Question: I am trying to vertically align divs with flexbox, by using the . It works fine in Firefox and IE, but it does not vertically align in Chrome. In Chrome the divs stays on top.
'''
<div class="products-wrapper">
<div class="product">
<img src="images/temporary.jpg" alt="Temporary">
<h3>Title</h3>
<p>Text.</p>
</div>
<div class="product">
<img src="images/temporary.jpg" alt="Temporary">
<h3>Title</h3>
<p>Text.</p>
</div>
<div class="product">
<img src="images/temporary.jpg" alt="Temporary">
<h3>Title</h3>
<p>Text.</p>
</div>
</div>
'''
And CSS:
'''
.products-wrapper {
width: 100%;
min-height: 100vh;
/* FLEX */
display: flex;
flex-direction: row;
flex-wrap: wrap;
justify-content: center;
align-content: center;
}
.product {
max-width: 250px;
padding: 10px;
}
.product img {
display: block;
margin: 0 auto;
max-height: 250px;
max-width: 250px;
}
'''
I have also been trying which centers the divs vertically, but it will not be a straight line with the images and text if I have different amount of text for example.
Anyone with a solution how to vertically center divs (straight), which works in all browsers?
Image example:

If you don't need the height to be dynamic, will work with (for example) on the .product div. Not really what I wanted though.
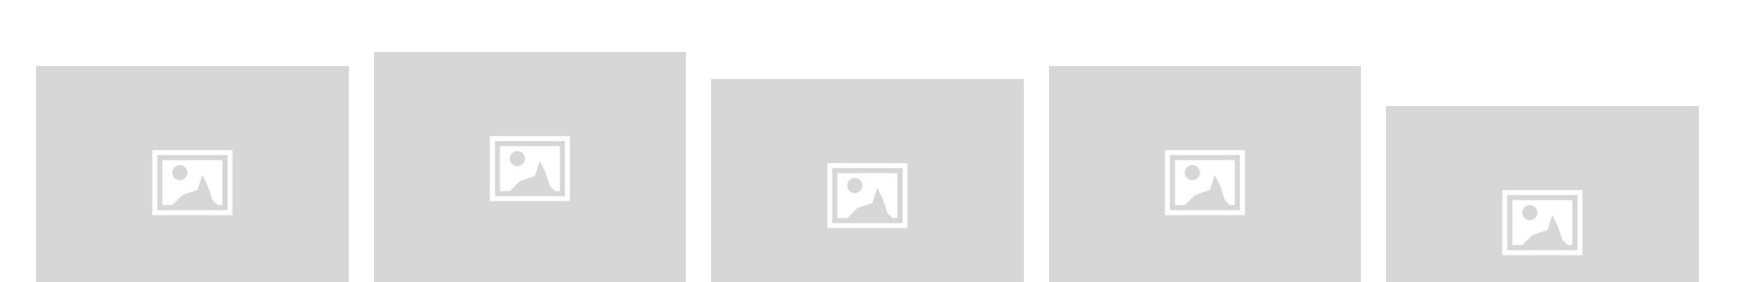
Answer: In order to achieve what you want you'll need to use 'align-items: flex-start', this way all items will be aligned to the top of their line. And to center vertically you're looking for the 'align-items: center' property which aligns the items in the flex container along the cross axis, which in your case you'll have to use in an outer wrapper to make sure the 'products' div is centered in the page.
The 'align-content: center' property comes into play only when there is more than one line (wrapped content).
A better explanation about the difference between those two properties is in the answer to <URL>
'''
.outer-wrapper {
width: 100%;
min-height: 100vh;
display: flex;
justify-content: center;
align-items: center;
}
.products-wrapper {
width: 100%;
/* FLEX */
display: flex;
flex-direction: row;
flex-wrap: wrap;
justify-content: center;
background-color: gray;
align-items: flex-start;
}
.product {
max-width: 250px;
padding: 10px;
background-color: red;
margin: 5px;
}
.product img {
display: block;
margin: 0 auto;
max-height: 250px;
max-width: 250px;
}
'''
'''
<!DOCTYPE html>
<html>
<head>
<meta charset="utf-8">
<meta name="viewport" content="width=device-width">
<title>JS Bin</title>
</head>
<body>
<div class="outer-wrapper">
<div class="products-wrapper">
<div class="product">
<img src="https://upload.wikimedia.org/wikipedia/commons/thumb/7/71/St._Bernard_puppy.jpg/120px-St._Bernard_puppy.jpg" alt="Temporary">
<h3>Title</h3>
<p>Text.</p>
</div>
<div class="product">
<img src="https://upload.wikimedia.org/wikipedia/commons/thumb/7/71/St._Bernard_puppy.jpg/120px-St._Bernard_puppy.jpg" alt="Temporary">
<h3>Title</h3>
<p>Text.</p>
</div>
<div class="product">
<img src="https://upload.wikimedia.org/wikipedia/commons/thumb/7/71/St._Bernard_puppy.jpg/120px-St._Bernard_puppy.jpg" alt="Temporary">
<h3>Title</h3>
<p>Text.</p>
</div>
</div>
</div>
</body>
</html>
'''